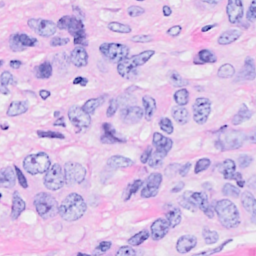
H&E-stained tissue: Breast